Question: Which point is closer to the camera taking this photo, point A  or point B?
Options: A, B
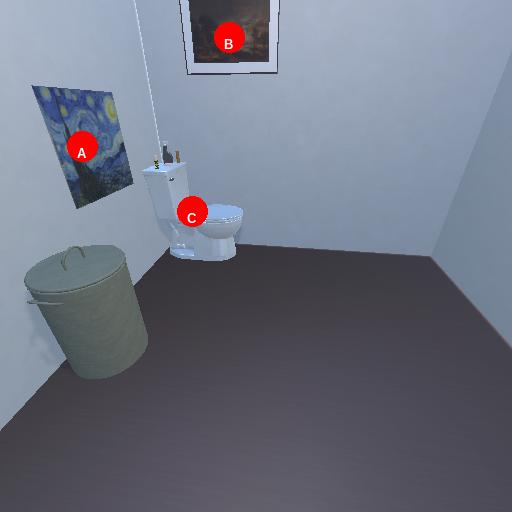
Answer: A